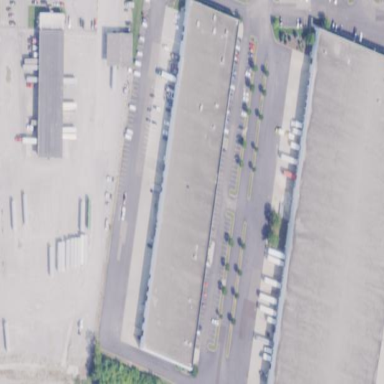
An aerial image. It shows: Industrial building.